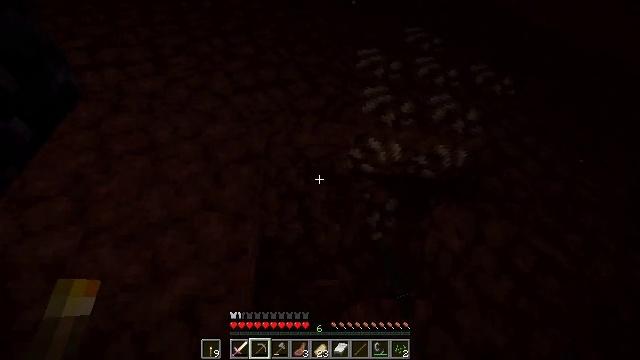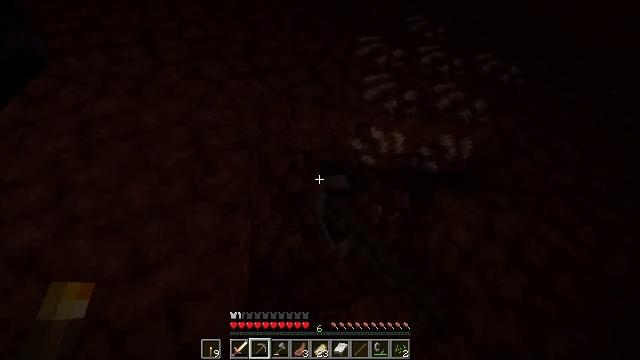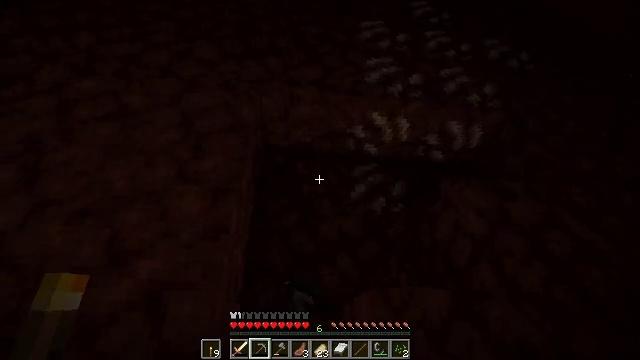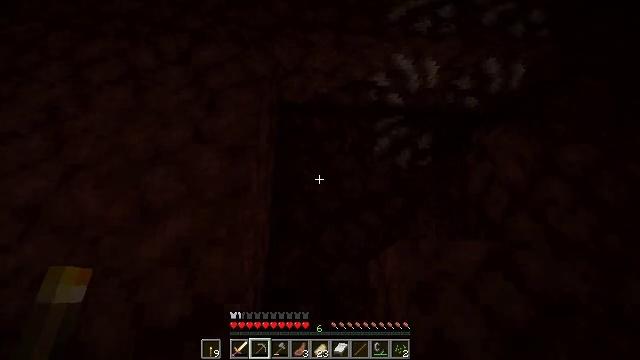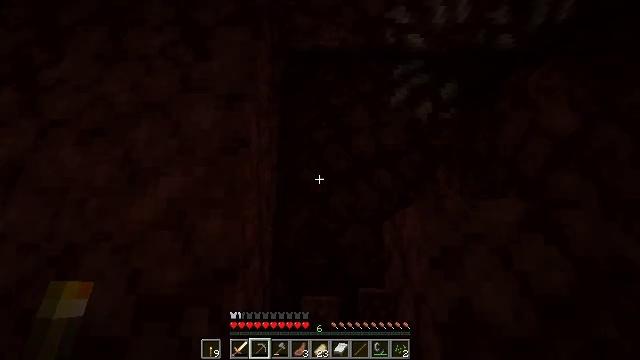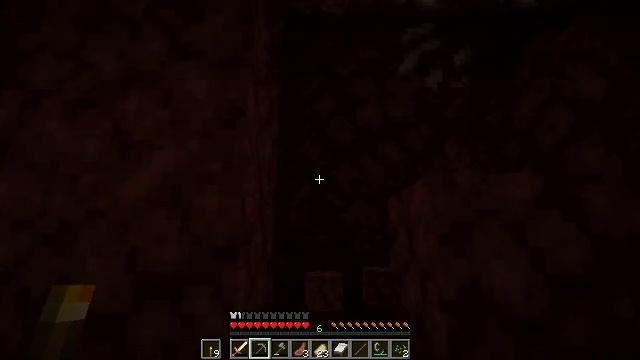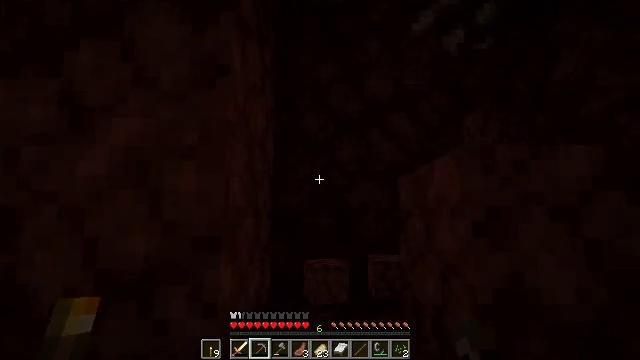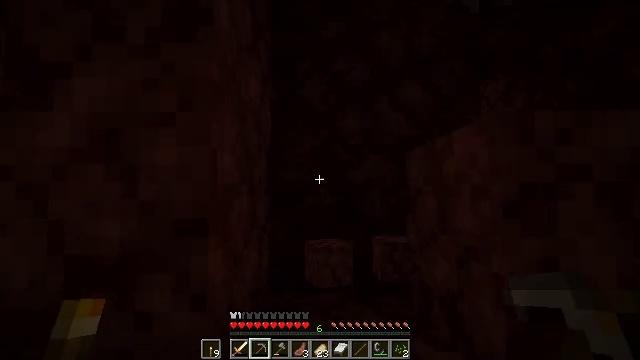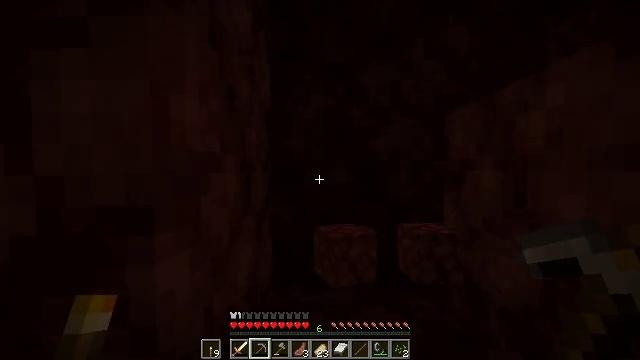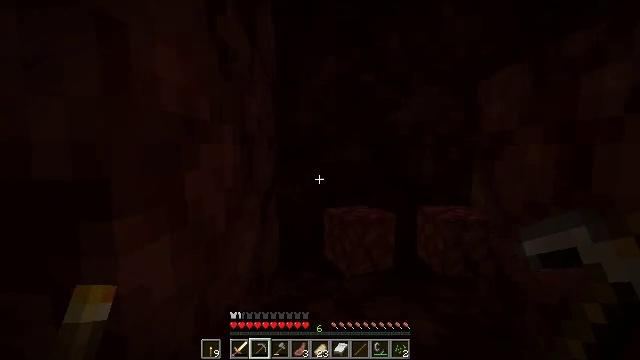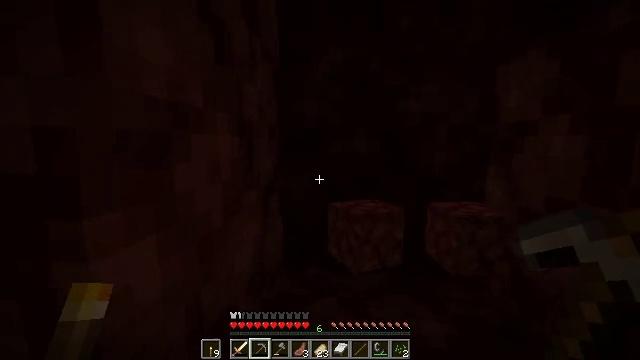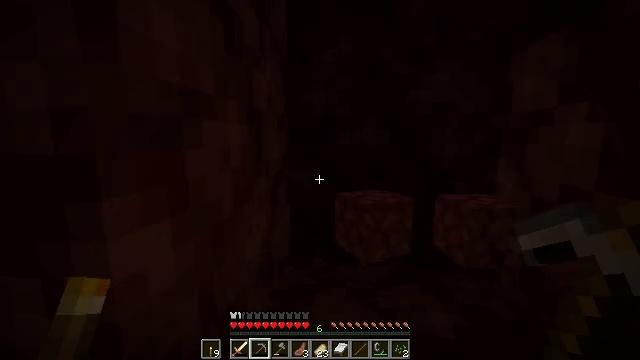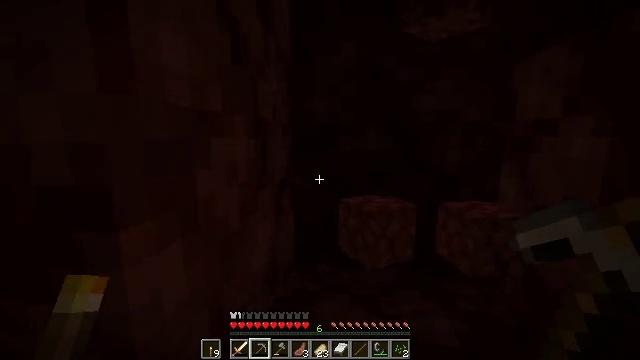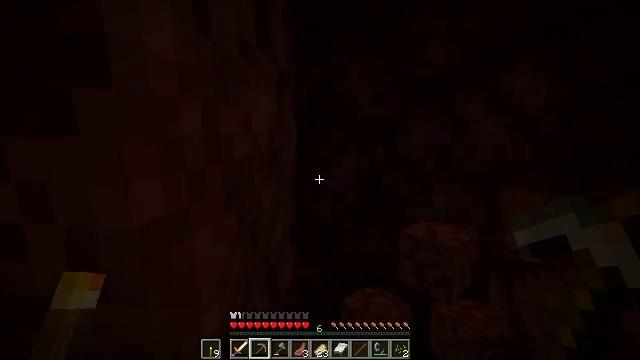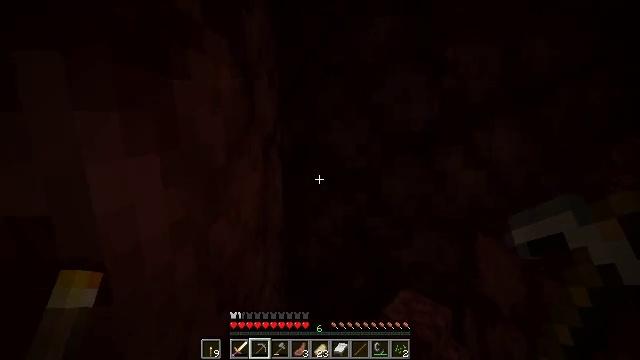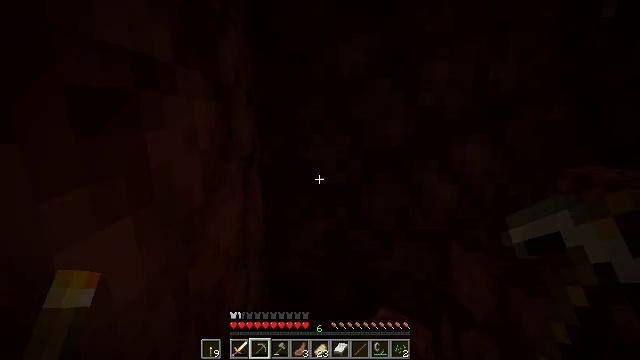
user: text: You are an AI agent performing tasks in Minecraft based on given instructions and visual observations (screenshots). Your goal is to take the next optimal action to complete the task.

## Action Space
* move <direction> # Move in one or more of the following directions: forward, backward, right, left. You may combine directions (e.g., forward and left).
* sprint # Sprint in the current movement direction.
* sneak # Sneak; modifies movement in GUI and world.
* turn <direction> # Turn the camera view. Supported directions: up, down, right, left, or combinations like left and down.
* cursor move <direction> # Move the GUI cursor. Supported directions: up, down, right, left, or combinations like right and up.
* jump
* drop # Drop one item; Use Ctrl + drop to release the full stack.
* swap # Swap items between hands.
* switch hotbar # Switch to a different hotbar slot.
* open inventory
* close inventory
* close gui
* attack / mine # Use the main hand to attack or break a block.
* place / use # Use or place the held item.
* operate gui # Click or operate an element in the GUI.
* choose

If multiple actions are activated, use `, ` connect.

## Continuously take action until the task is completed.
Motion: motion action
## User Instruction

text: Extract nether quartz by breaking the ore.
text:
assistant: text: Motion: move forward, attack / mine
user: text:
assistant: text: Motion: move forward
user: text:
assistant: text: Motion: move forward, turn left and down
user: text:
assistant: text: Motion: move forward, turn left and down
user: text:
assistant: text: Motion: move forward, turn down
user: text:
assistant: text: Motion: move forward, turn down
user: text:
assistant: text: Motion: move forward, turn down
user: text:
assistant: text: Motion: move forward, turn left and down
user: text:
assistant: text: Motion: move forward, turn left and down
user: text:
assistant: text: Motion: move forward, turn left and down
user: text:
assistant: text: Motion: move forward, turn left and down
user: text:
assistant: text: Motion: move forward, jump
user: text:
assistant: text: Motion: move forward, turn down, jump
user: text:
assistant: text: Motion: move forward, turn right and down, jump
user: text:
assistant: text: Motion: move forward, turn right and down
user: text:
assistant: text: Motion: move forward, turn right and down
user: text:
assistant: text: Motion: move forward and move right, turn right
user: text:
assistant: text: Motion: move forward and move right, turn right
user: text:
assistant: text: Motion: move forward and move right
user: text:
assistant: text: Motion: move forward and move right
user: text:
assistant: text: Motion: move forward
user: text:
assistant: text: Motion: turn right and up
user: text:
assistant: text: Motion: turn right and up
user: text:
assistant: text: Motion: no_op
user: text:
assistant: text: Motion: no_op
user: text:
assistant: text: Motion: no_op
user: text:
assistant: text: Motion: no_op
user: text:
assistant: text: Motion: no_op
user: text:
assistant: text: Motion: no_op
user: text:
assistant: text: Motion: no_op